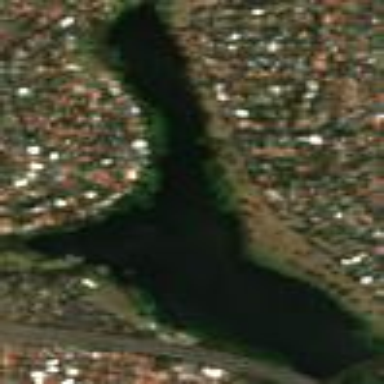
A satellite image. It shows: Picturesque park with lake. The park features serene lake and is surrounded by dam.